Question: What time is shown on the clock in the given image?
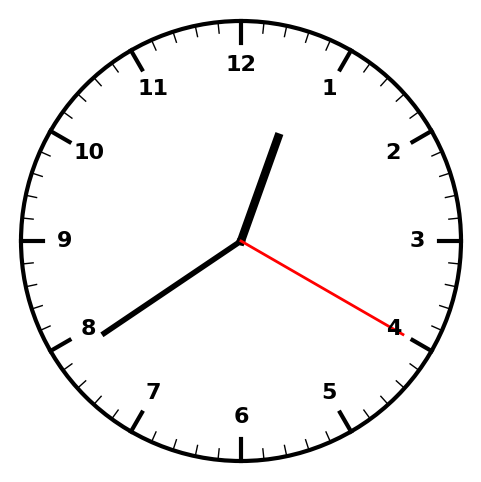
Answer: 12:39:20